Aerial crown-view tile of a tropical tree (Barro Colorado Island, Panama), acquired 20241112:
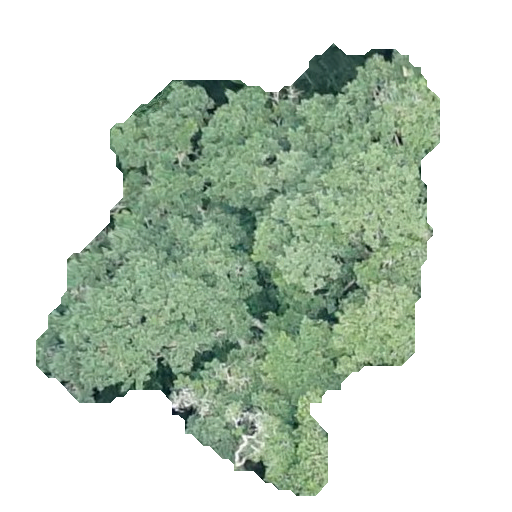
Species: Ficus insipida
GBIF accepted scientific name: Ficus insipida
Crown area: 178.873 m²